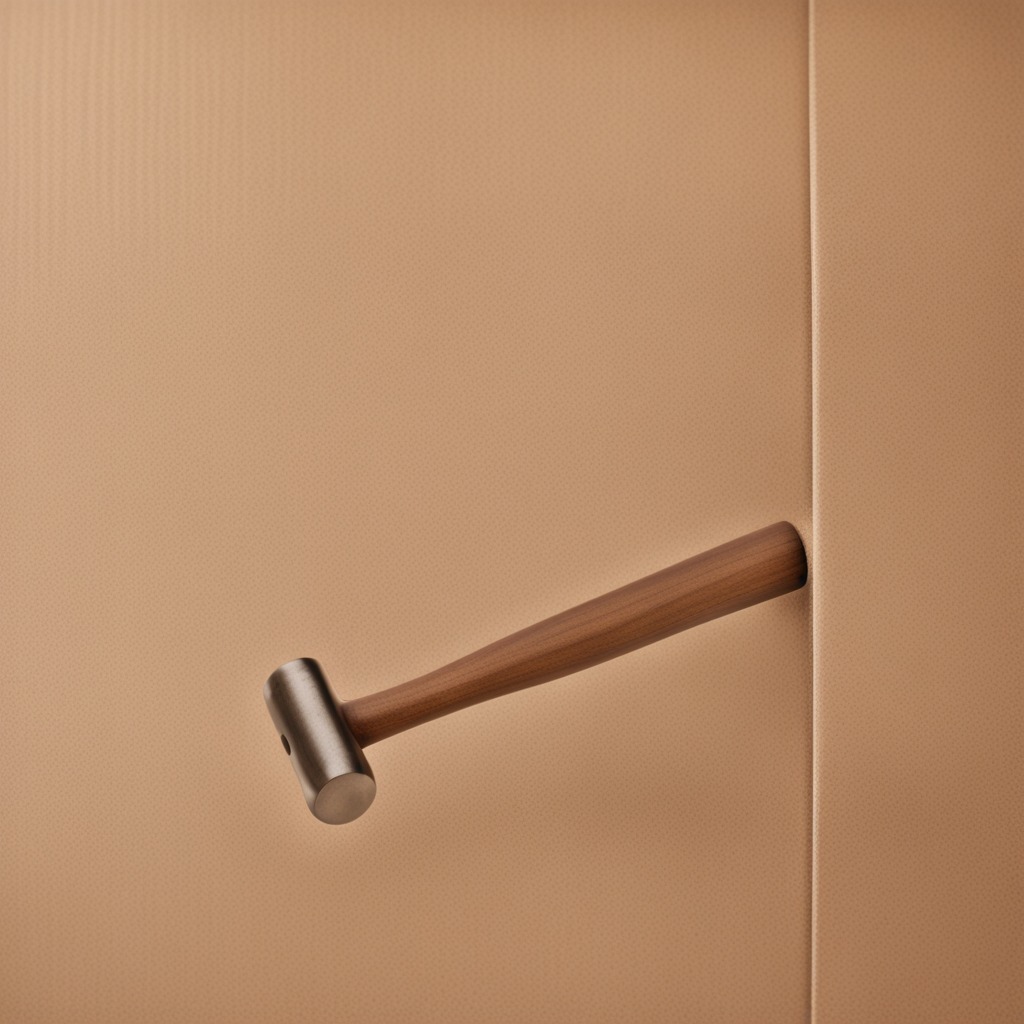
A hammer lies on the cardboard box surface.